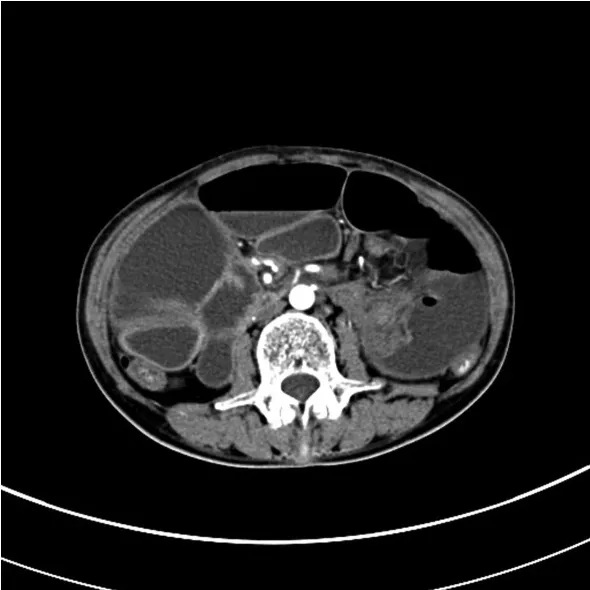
Abdominal computed tomography scan revealing lower intestinal obstruction.
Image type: radiology (ct)